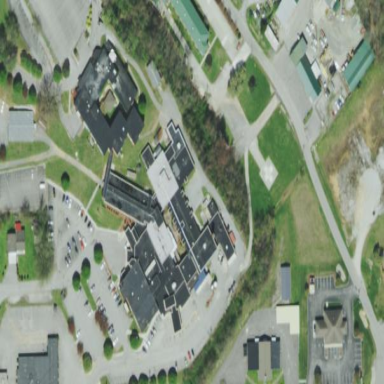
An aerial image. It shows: Healthcare facility identified as hospital.